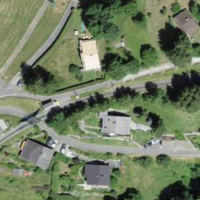
EUNIS habitat code: 55
Species observed at this site:
Phylloscopus collybita
Lapsana communis
Campanula glomerata
Pica pica
Phoenicurus ochruros
Nucifraga caryocatactes
Fringilla coelebs
Columba palumbus